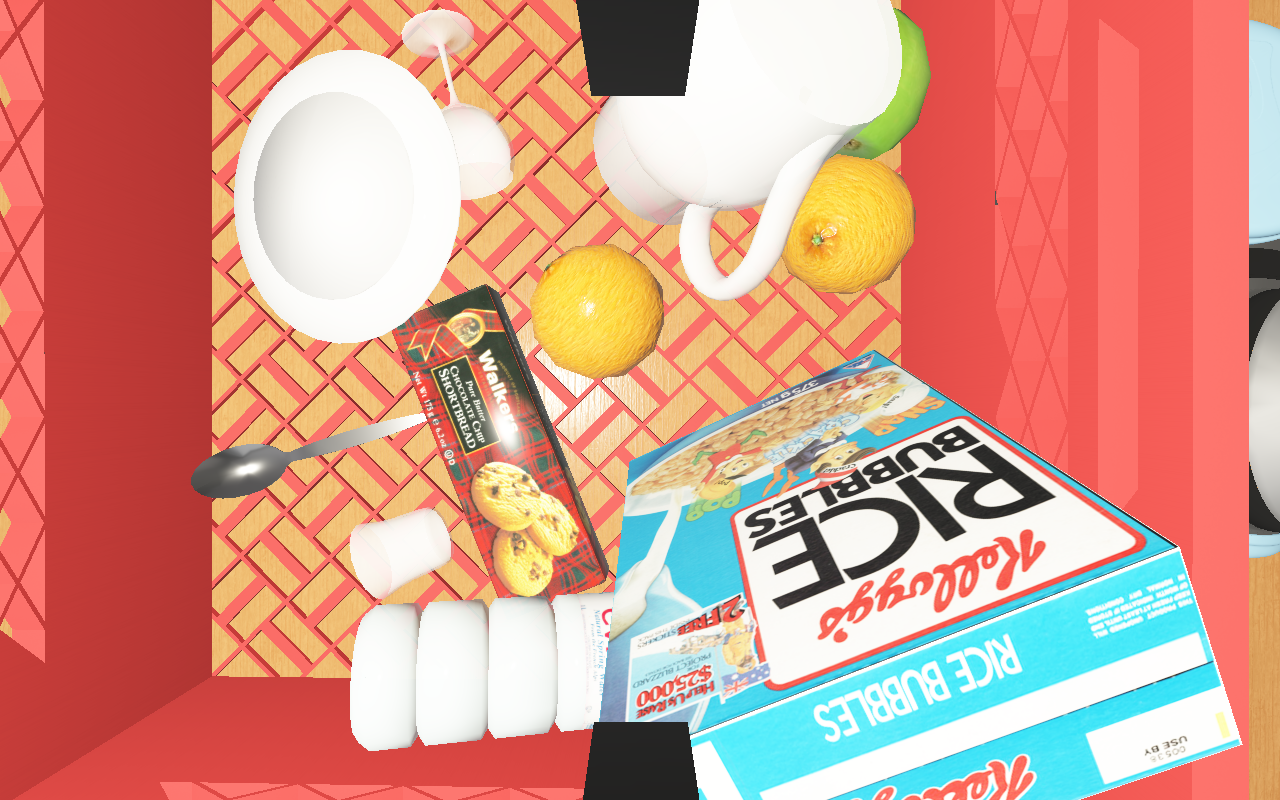
Objects in the scene:
water bottle
apple
orange
plate
wineglass
honey jar
jam jar
cereal box
cereal box